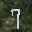
Label: 7